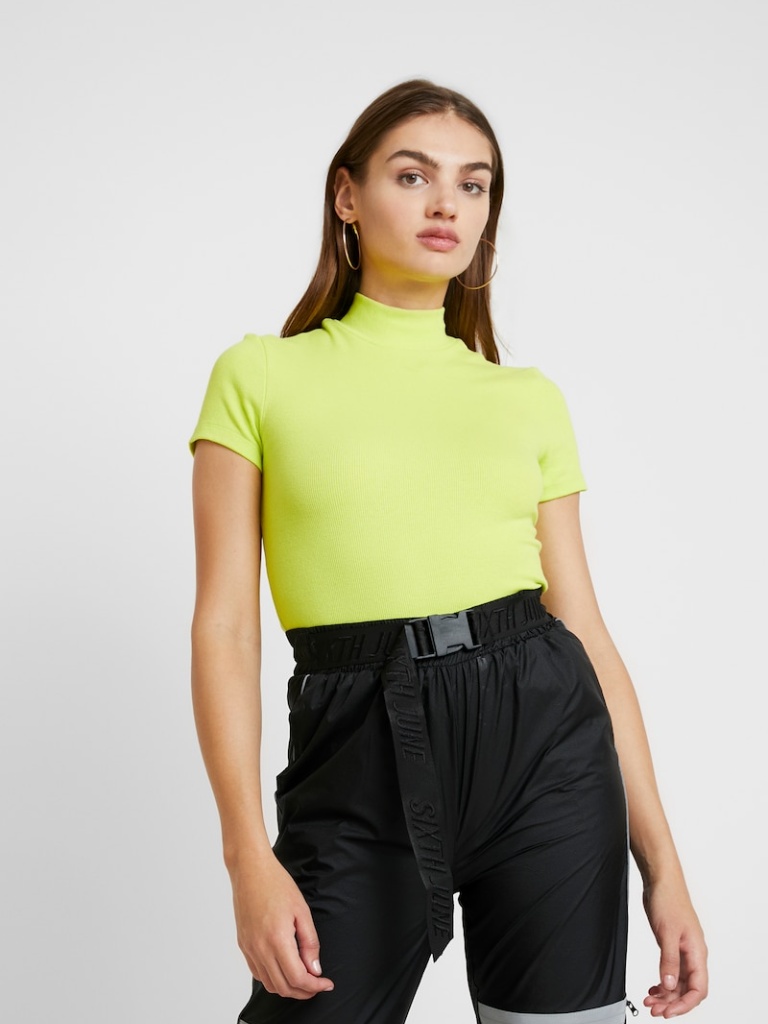
cotton tight short sleeve waist length Fully Tucked in turtleneck t-shirt